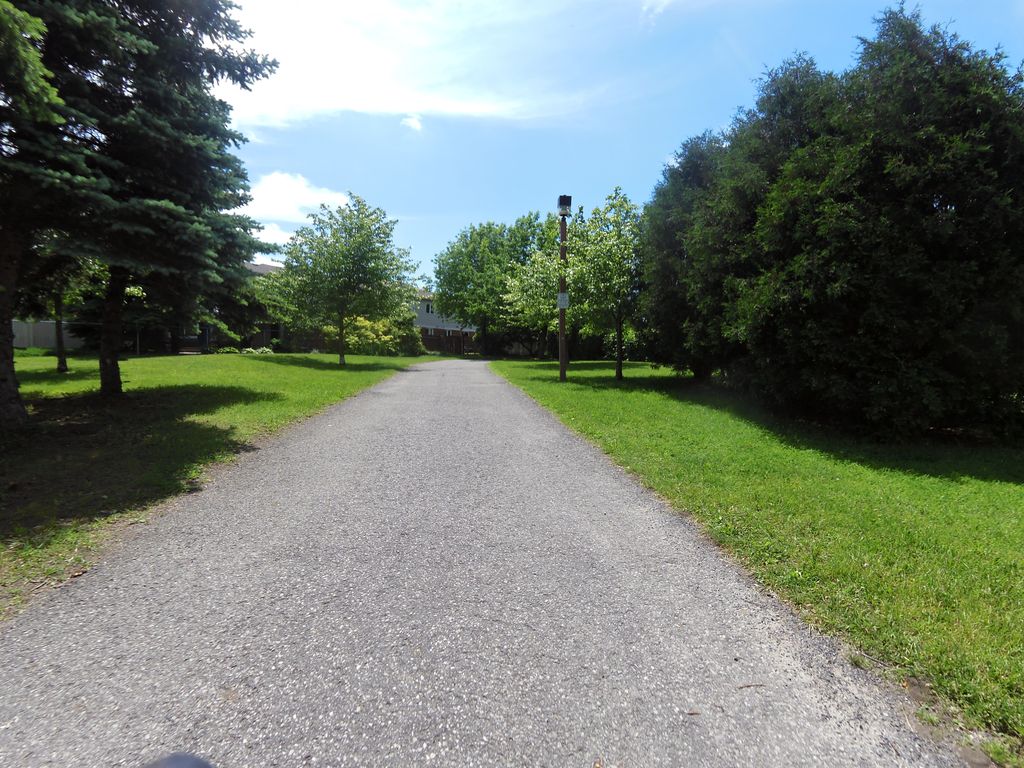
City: ottawa-gatineau